Field crop: maize
Growth stage: 2
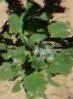
Species: chenopodium